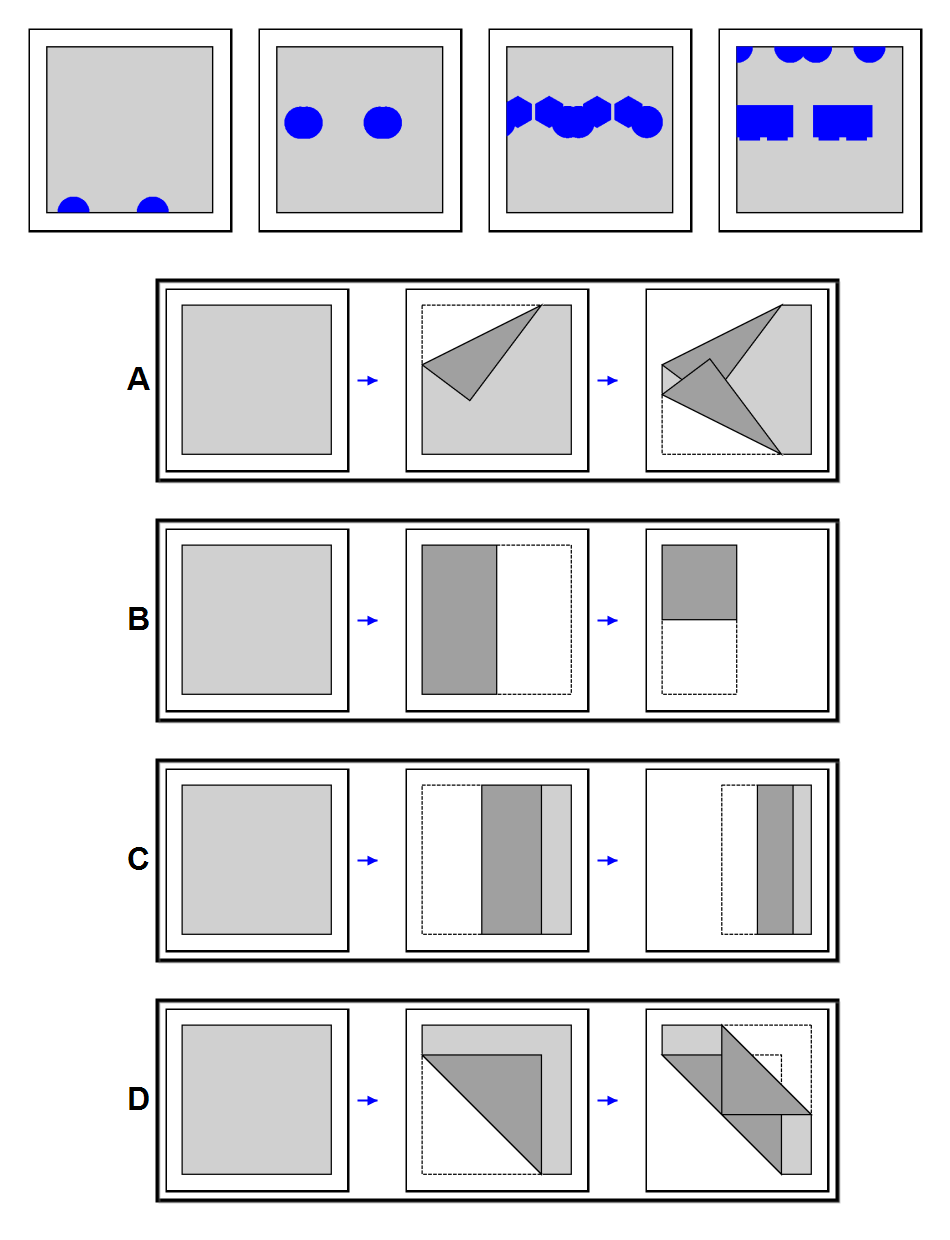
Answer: C